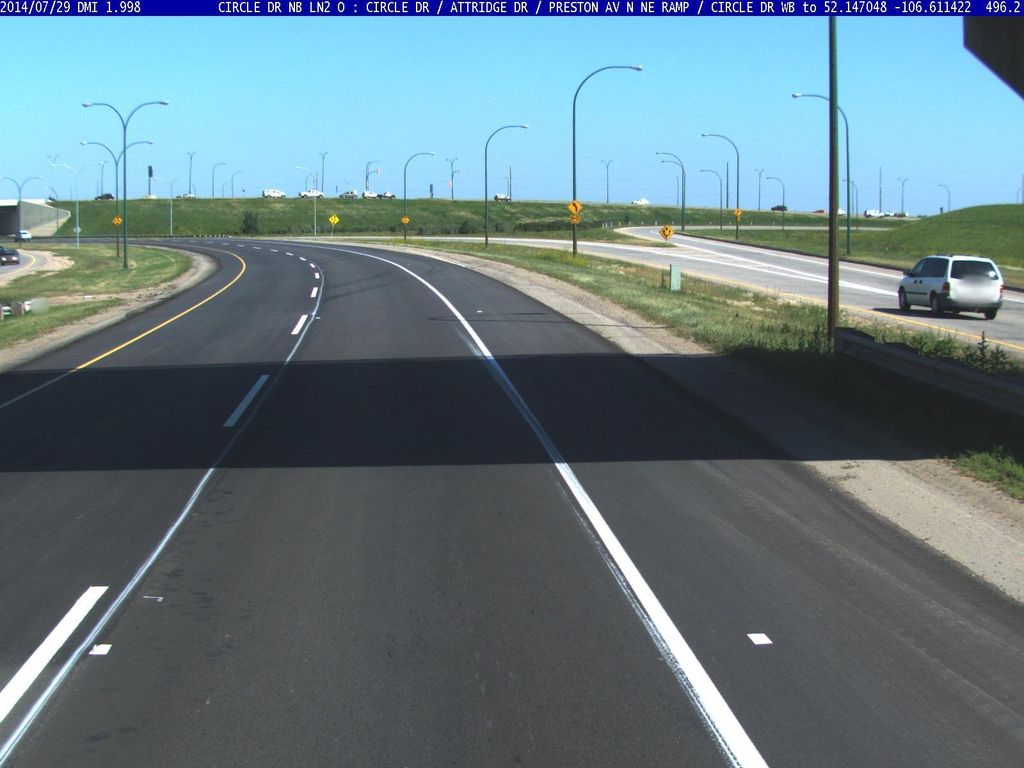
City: saskatoon